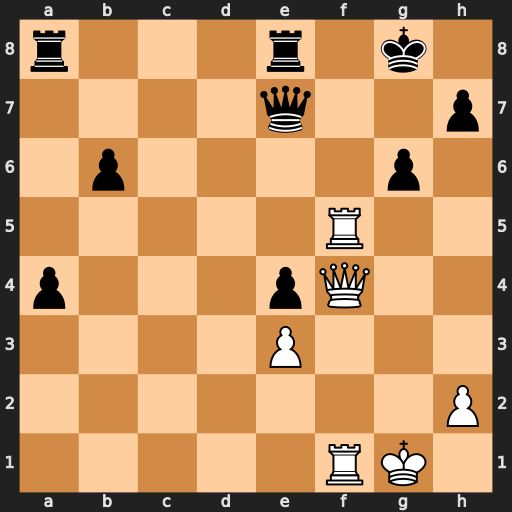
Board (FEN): r3r1k1/4q2p/1p4p1/5R2/p3pQ2/4P3/7P/5RK1
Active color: w
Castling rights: -
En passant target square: -
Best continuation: Rf7 Rad8 Rxe7